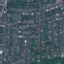
Land use / land cover: Residential